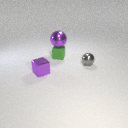
small gray metal sphere to the right of small purple metal cube